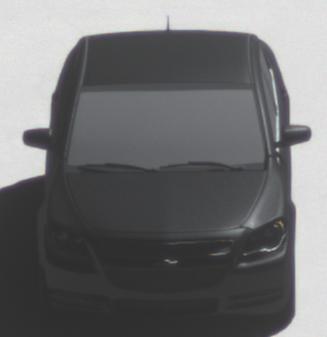
Make: Chevrolet
Model: Malibu 2.4
Detailed model: Malibu
Model produced from: 2012/07
Model produced until: 2014/08
Doors: 4
Color: black
Road condition: dry road
Daytime: midday
Contrast: high contrast